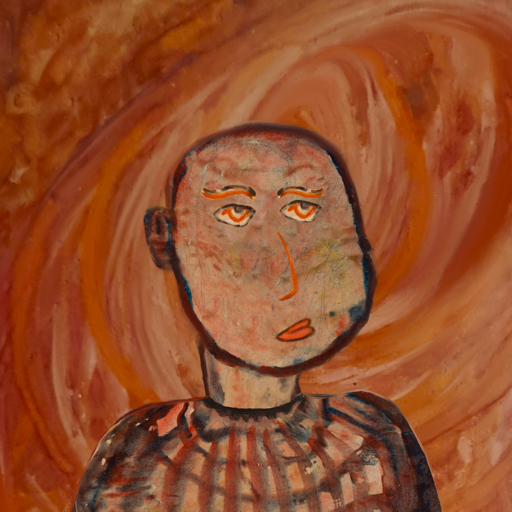
Background: Pious_Lady, Head And Neck Side: Orphan, Face Side: Experience, Bust: Orphan, Hair Side: Blank, Head Accessory: Blank, Second Necklace: Blank, Necklace: Blank, Baby: Blank